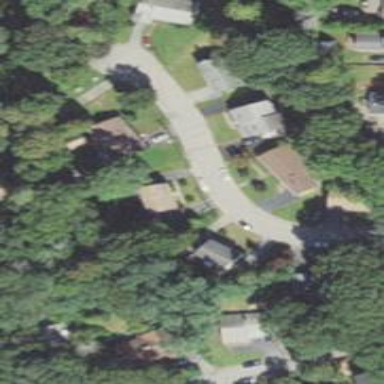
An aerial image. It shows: Residential driveway designated as service road.